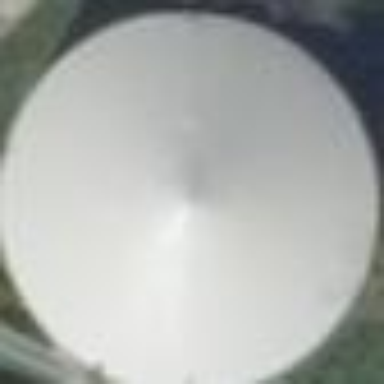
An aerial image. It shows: Storage tank that is man-made.